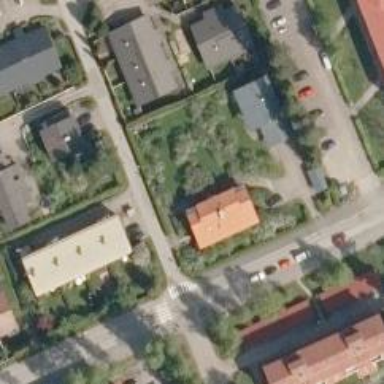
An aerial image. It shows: Residential road.